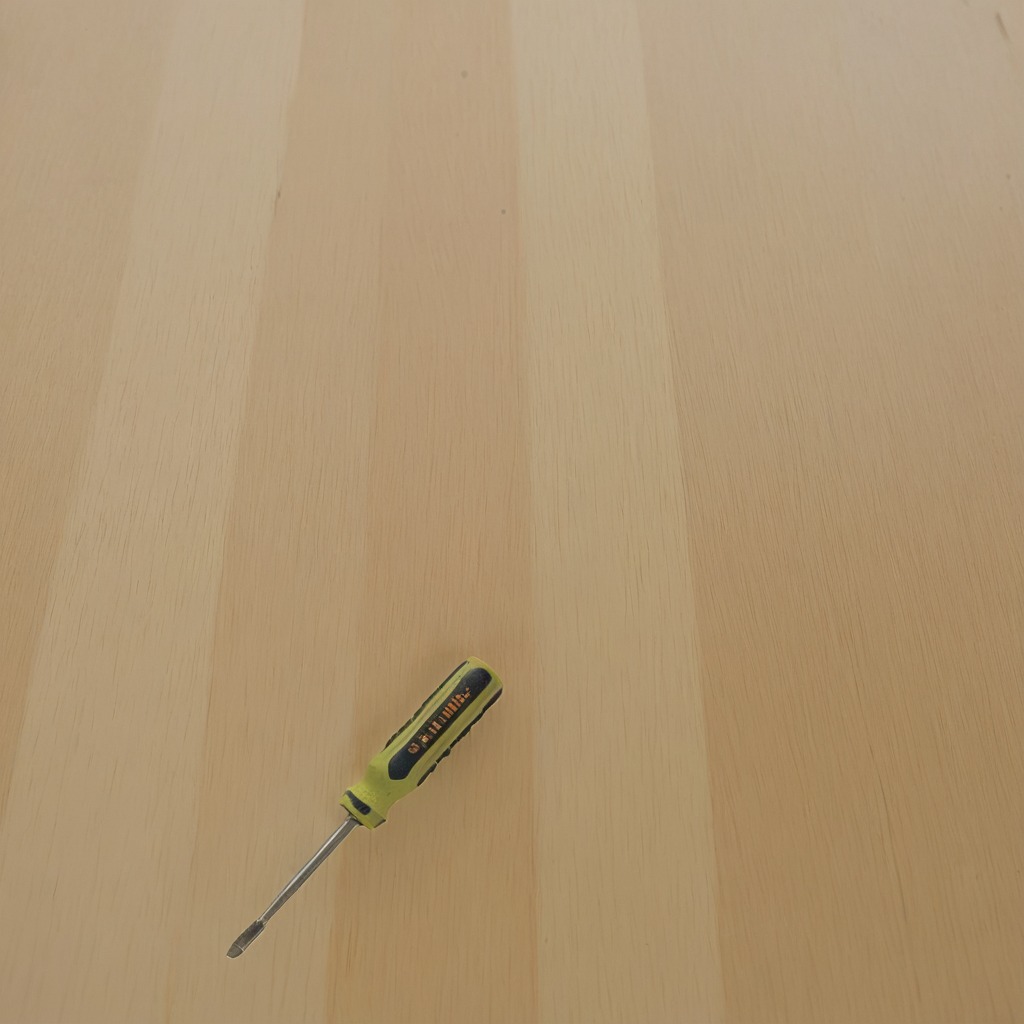
A screwdriver lies on a plywood surface in a paint workshop lit by afternoon window light.